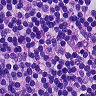
Metastatic tissue present: no